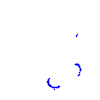
Particle: proton